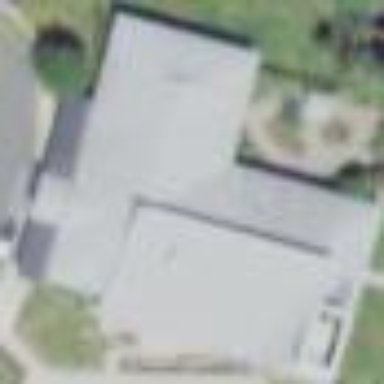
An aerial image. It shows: Community center building.